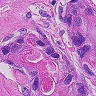
Metastatic tissue present: yes